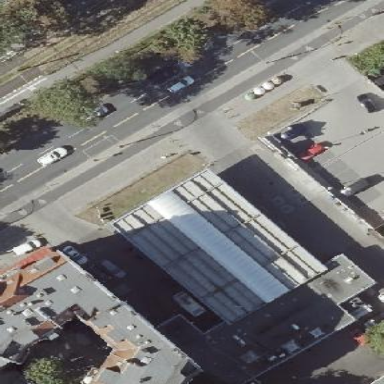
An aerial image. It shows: View of roof of building.